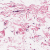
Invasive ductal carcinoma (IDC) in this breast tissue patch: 0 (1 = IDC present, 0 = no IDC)